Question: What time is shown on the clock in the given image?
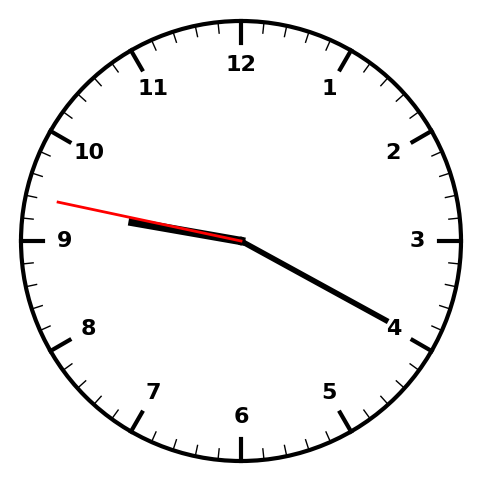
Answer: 09:19:47